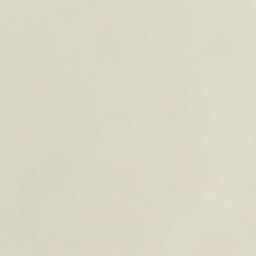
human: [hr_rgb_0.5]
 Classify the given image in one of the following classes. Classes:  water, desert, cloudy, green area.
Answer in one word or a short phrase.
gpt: cloudy